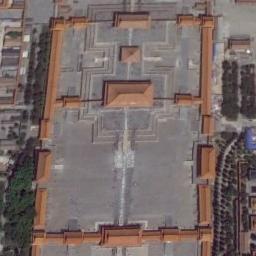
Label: palace